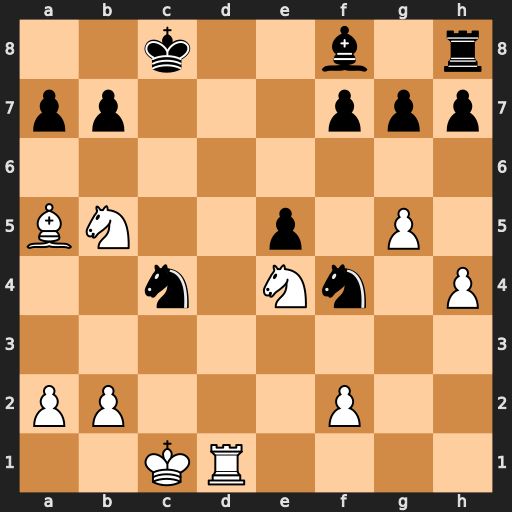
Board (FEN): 2k2b1r/pp3ppp/8/BN2p1P1/2n1Nn1P/8/PP3P2/2KR4
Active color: w
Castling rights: -
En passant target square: -
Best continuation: Rd8#